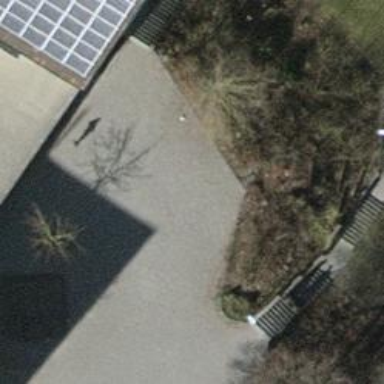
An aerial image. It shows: Footway with pebblestone surface.